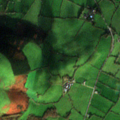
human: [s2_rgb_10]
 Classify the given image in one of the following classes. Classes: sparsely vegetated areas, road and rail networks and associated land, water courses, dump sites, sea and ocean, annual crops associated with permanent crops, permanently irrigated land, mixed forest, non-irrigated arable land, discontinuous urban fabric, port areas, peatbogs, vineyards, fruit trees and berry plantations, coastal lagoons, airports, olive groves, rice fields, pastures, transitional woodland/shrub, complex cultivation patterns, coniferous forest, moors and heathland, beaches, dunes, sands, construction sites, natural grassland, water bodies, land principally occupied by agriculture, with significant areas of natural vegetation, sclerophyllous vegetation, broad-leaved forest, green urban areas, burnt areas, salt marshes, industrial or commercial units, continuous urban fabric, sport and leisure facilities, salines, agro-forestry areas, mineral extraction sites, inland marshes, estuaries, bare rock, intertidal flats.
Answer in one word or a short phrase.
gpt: pastures, land principally occupied by agriculture, with significant areas of natural vegetation, coniferous forest, mixed forest